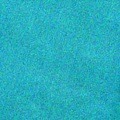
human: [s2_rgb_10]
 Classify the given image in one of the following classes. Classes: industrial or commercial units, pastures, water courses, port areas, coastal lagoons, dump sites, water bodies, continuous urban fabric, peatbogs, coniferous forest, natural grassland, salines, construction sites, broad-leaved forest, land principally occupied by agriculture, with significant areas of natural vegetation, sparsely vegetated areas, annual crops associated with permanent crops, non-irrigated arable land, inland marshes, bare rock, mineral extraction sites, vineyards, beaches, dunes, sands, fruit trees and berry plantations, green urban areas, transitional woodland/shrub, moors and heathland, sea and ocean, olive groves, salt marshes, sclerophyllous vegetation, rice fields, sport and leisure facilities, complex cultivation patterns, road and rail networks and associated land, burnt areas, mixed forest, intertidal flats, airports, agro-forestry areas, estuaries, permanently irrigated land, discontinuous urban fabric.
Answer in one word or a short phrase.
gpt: sea and ocean